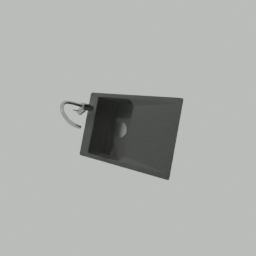
Label: appliances